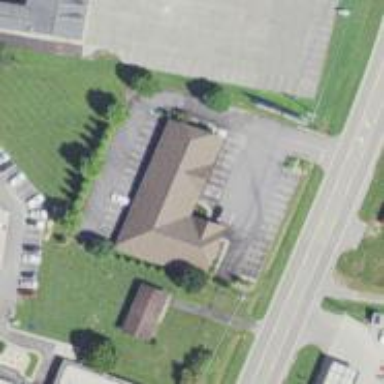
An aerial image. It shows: Veterinary facility.